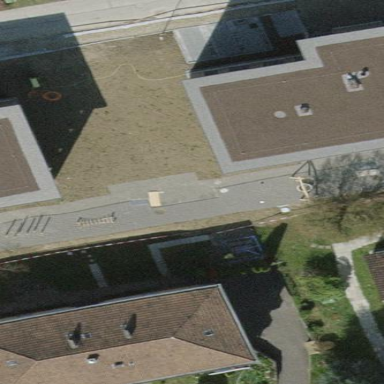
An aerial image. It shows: Playground area for leisure activities on the land.